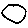
Label: moon